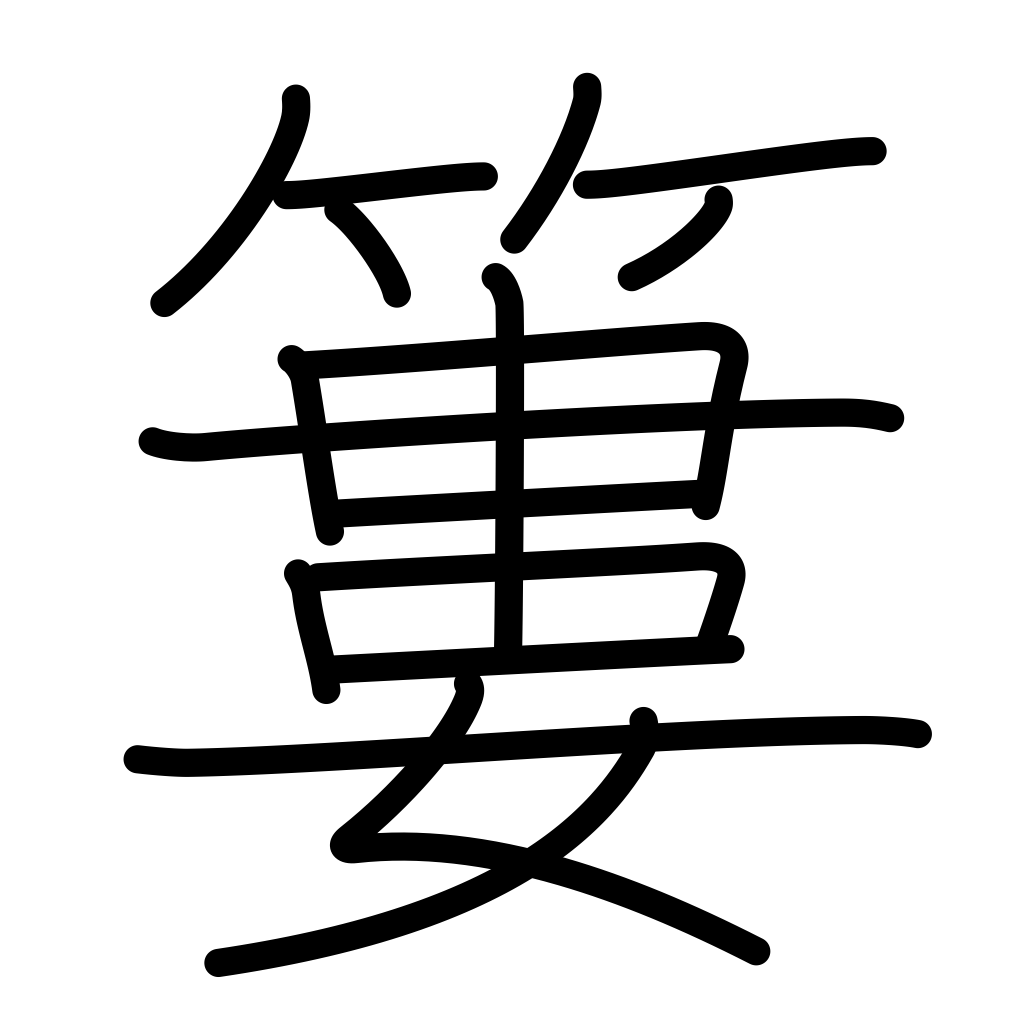
Meaning: bamboo basket